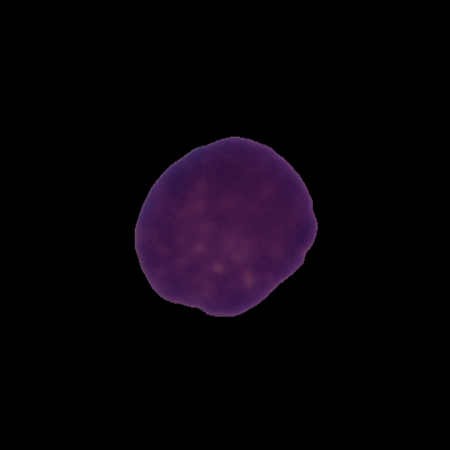
Label: healthy